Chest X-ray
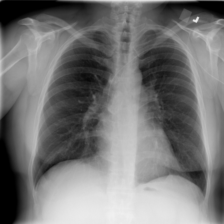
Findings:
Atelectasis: negative
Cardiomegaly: negative
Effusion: negative
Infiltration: negative
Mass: negative
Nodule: negative
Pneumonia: negative
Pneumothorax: negative
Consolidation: negative
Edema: negative
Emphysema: negative
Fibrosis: negative
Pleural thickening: negative
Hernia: negative